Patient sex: M
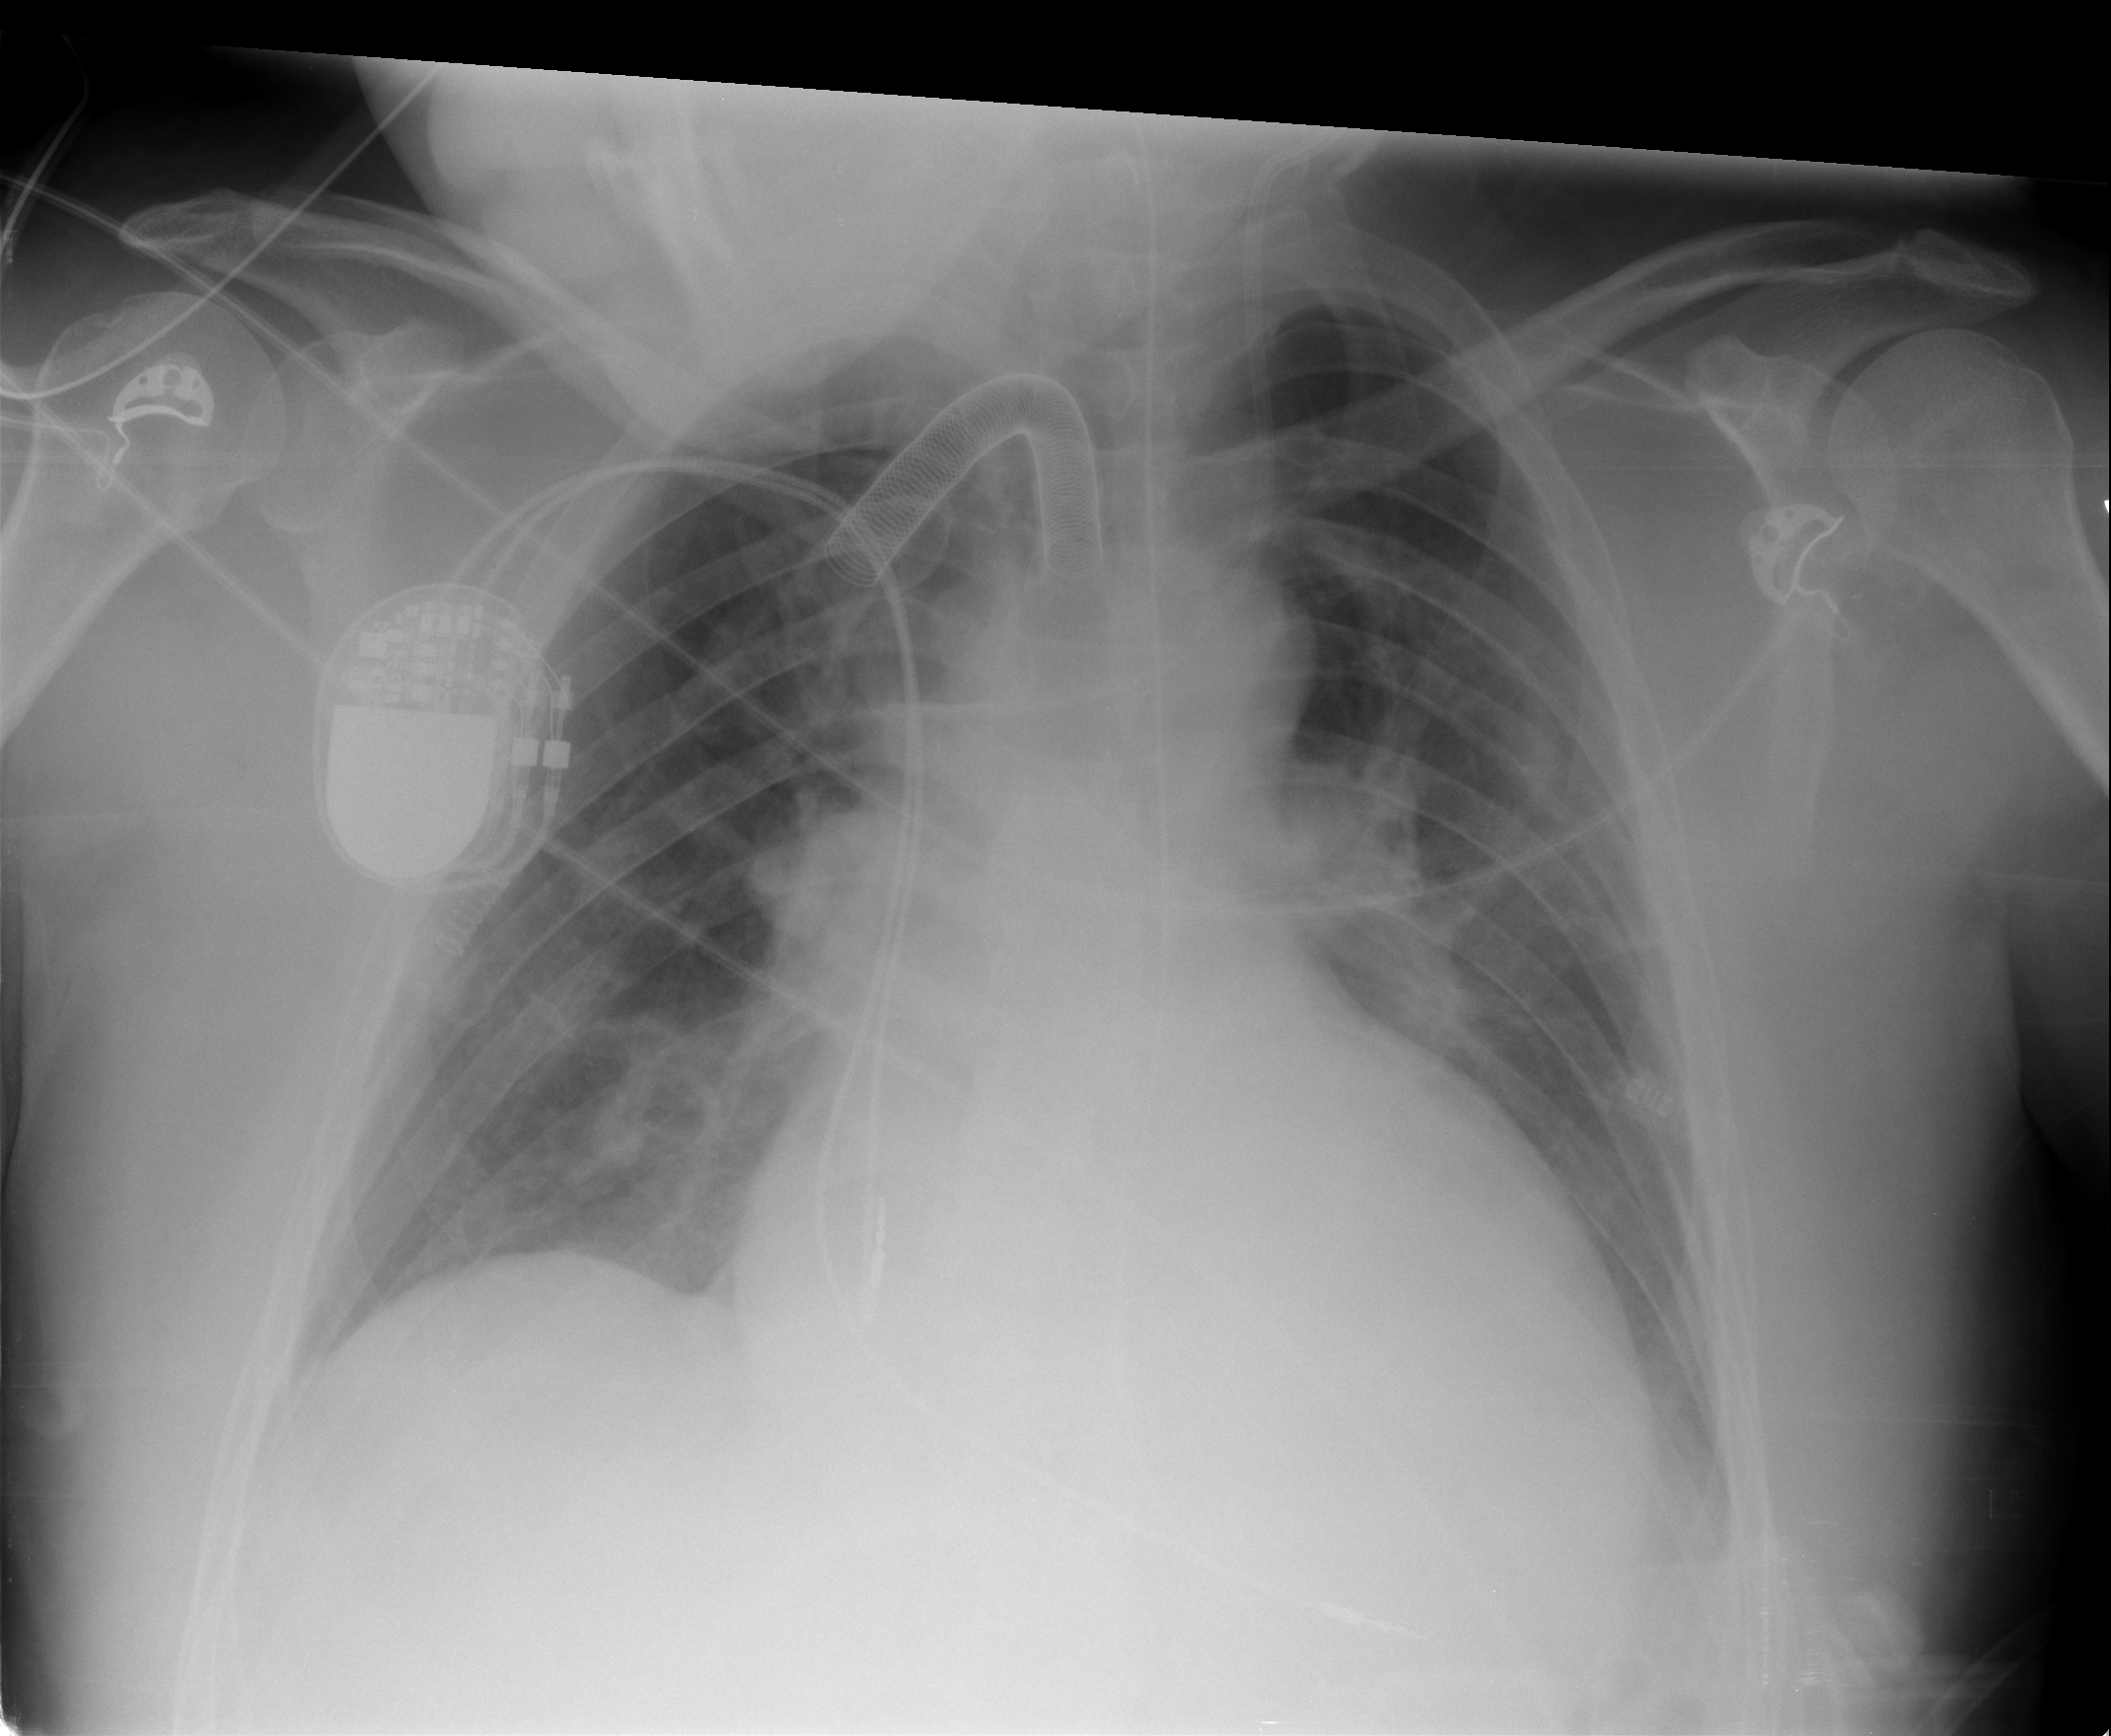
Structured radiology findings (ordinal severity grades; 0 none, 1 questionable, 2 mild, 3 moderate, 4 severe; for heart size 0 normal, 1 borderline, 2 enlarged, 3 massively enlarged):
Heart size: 2
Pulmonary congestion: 1
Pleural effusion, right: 0
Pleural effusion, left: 2
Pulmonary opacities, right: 0
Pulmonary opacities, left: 0
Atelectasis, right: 2
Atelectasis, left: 2